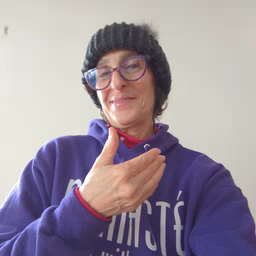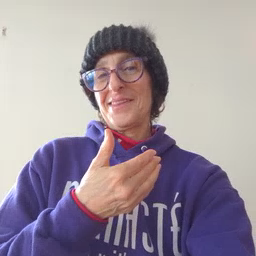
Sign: wait